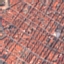
Label: Residential